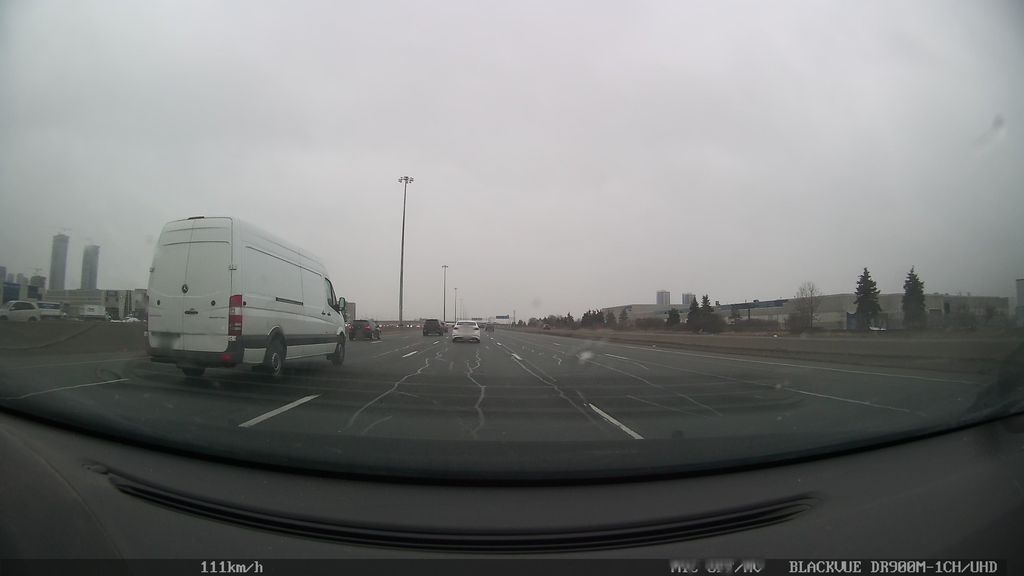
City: toronto